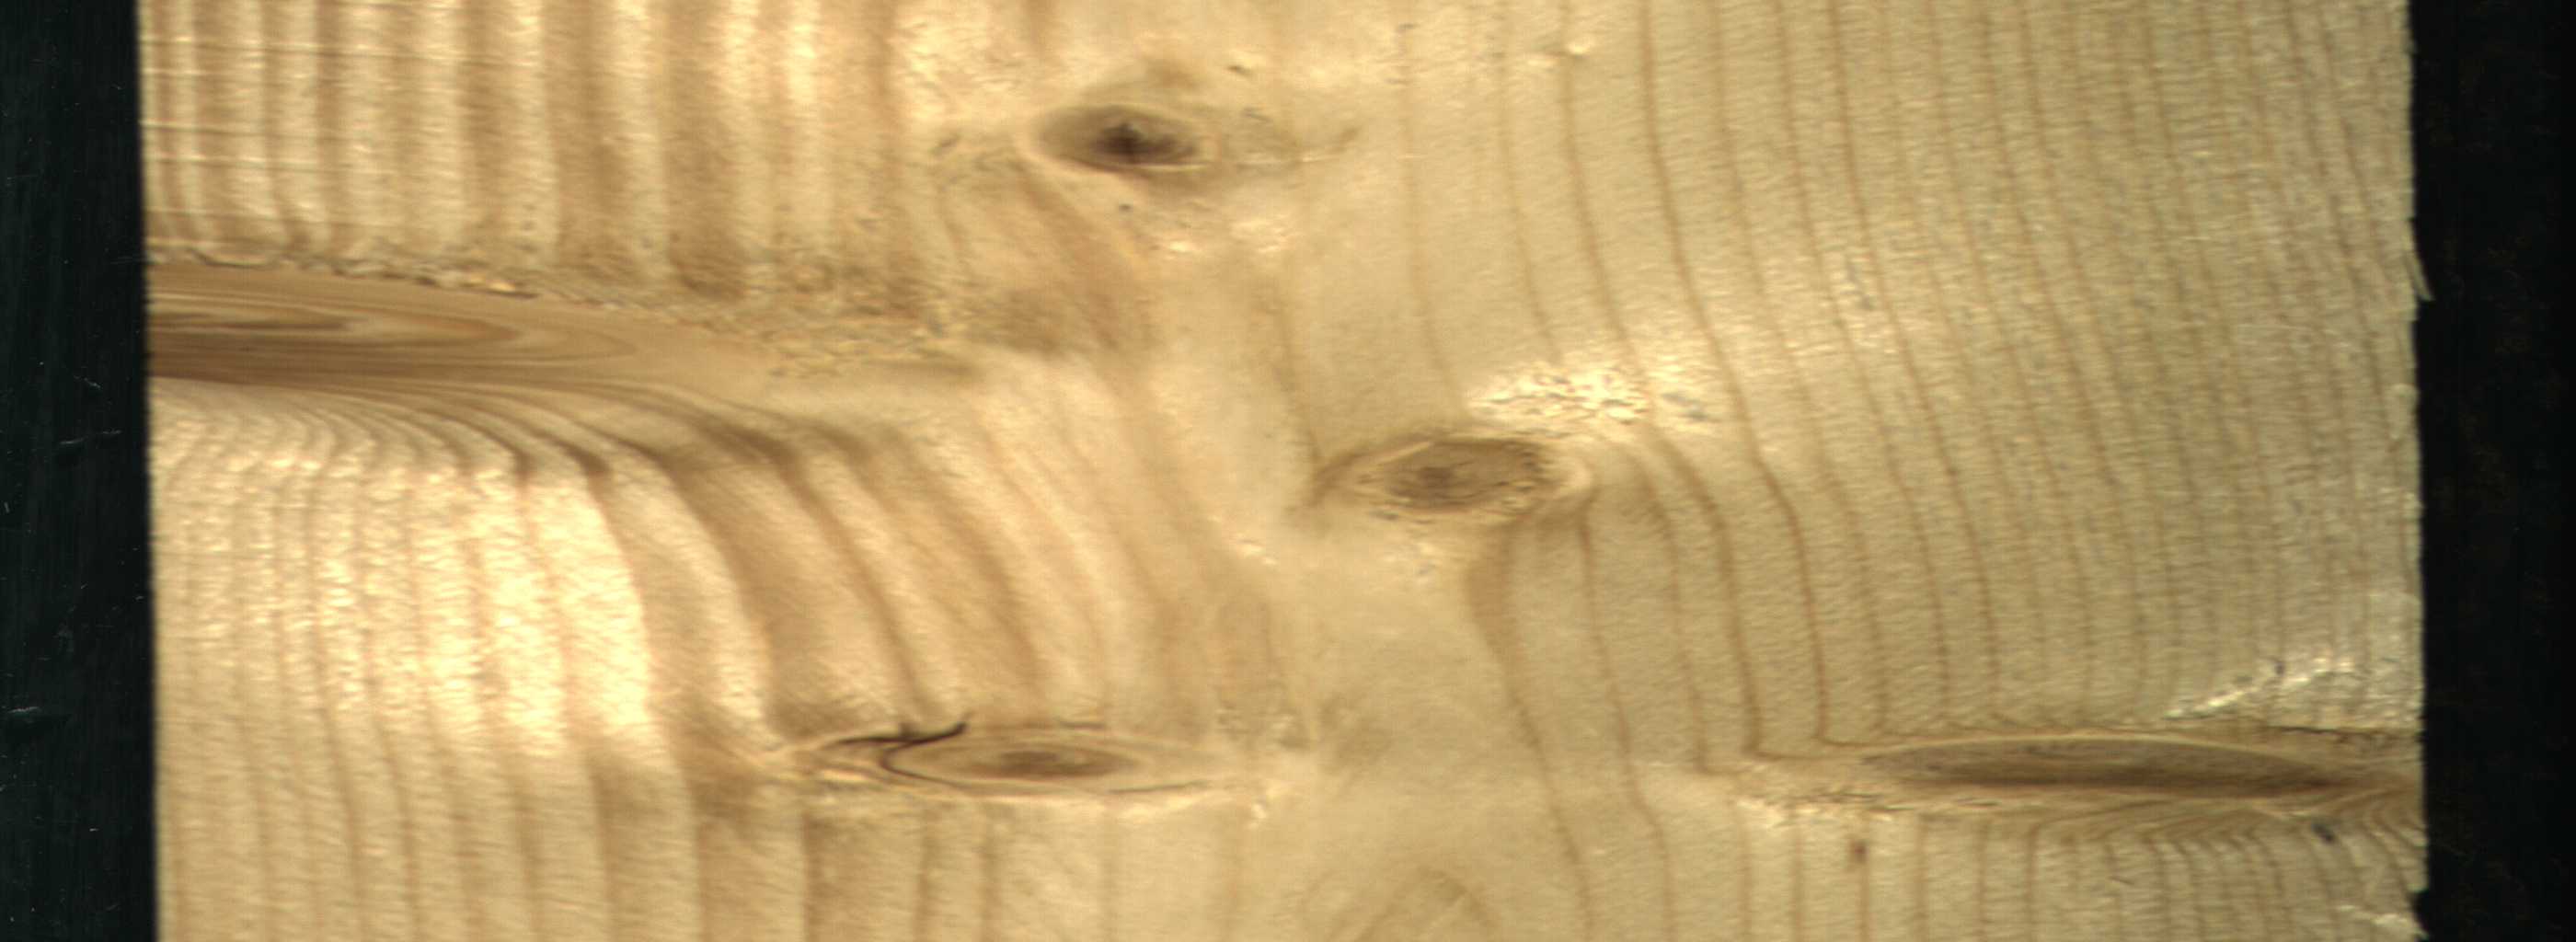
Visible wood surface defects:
Live_Knot
Live_Knot
Live_Knot
Live_Knot
Live_Knot